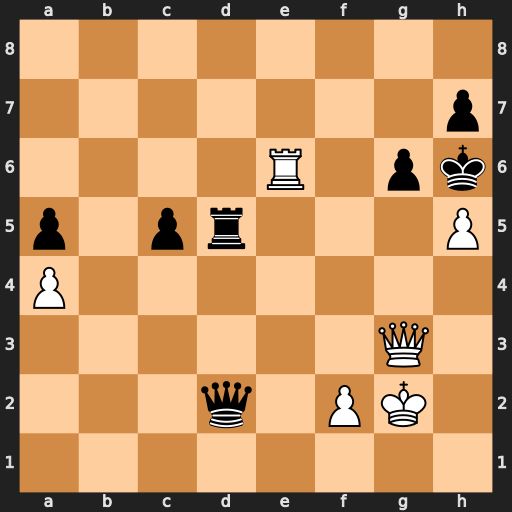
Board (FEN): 8/7p/4R1pk/p1pr3P/P7/6Q1/3q1PK1/8
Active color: w
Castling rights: -
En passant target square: -
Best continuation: Rxg6+ hxg6 Qxg6#